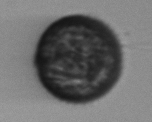
Label: Margalefidinium